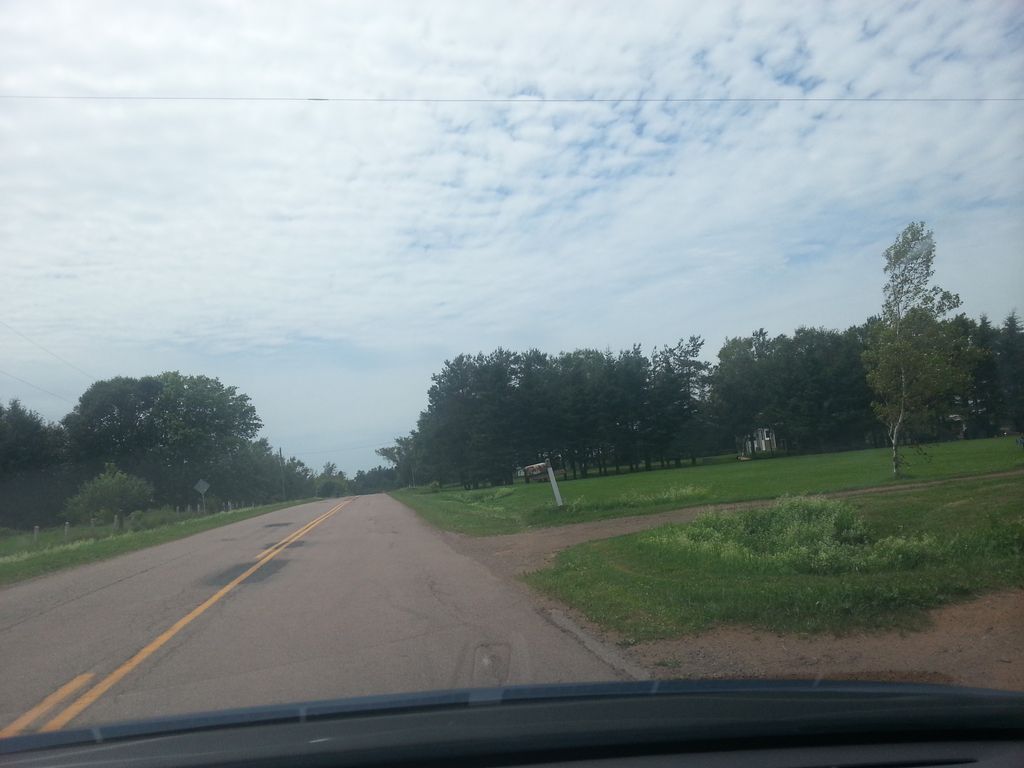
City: charlottetown